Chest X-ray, PA view. Patient: 83 years old, sex F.
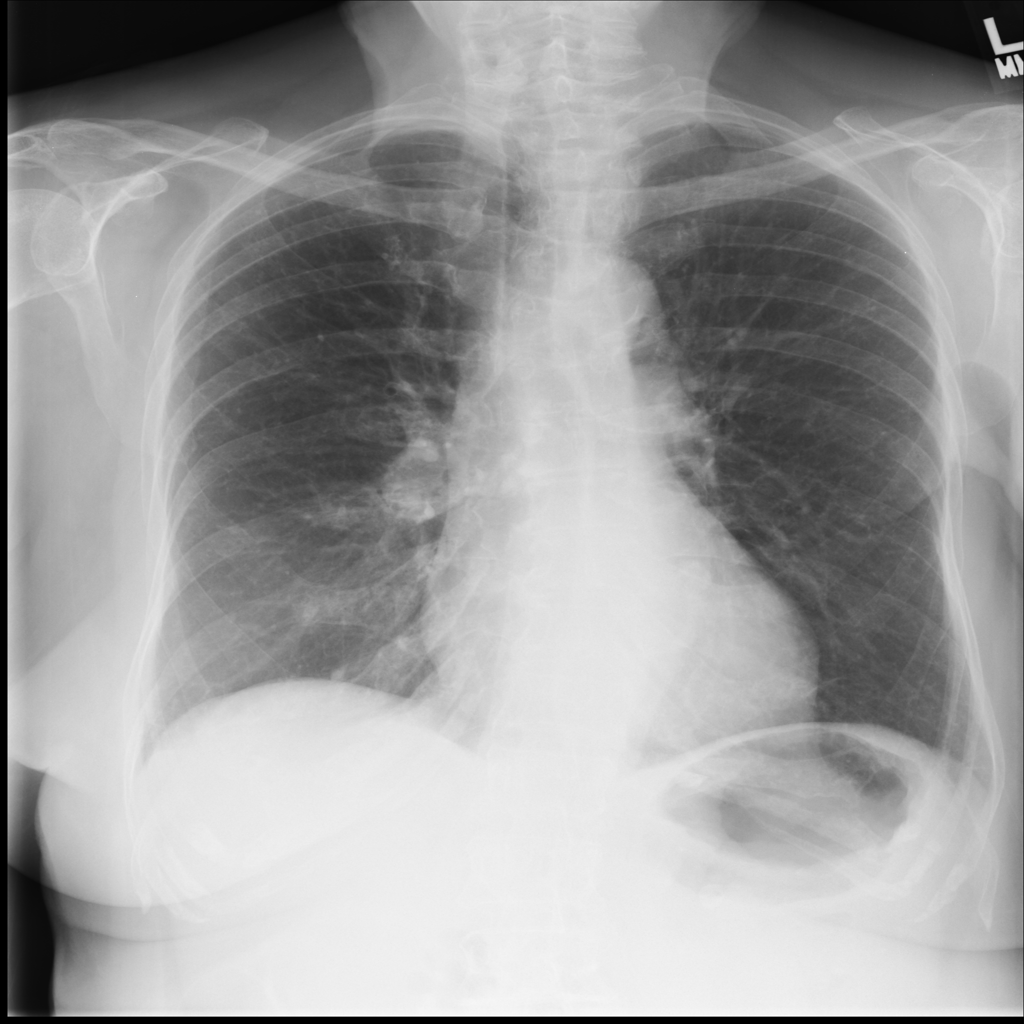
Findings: No Finding